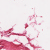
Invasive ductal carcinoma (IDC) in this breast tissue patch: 0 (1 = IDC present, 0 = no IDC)